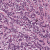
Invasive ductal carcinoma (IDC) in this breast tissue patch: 1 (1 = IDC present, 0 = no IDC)